Interaction volume radius: 5 \u00c5
Interaction volume height: 35 \u00c5
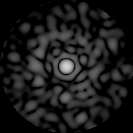
Disorder parameter: 0.8606